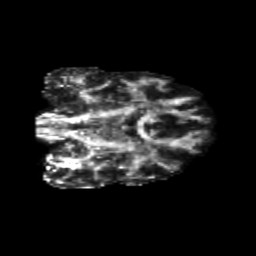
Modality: FA
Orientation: coronal
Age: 38
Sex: male
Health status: healthy
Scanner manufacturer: siemens
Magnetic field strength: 3 T
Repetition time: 10.8 s
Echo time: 0.082 s